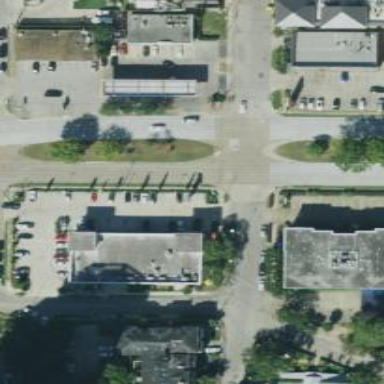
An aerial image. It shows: Parking space is available.